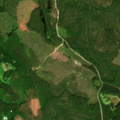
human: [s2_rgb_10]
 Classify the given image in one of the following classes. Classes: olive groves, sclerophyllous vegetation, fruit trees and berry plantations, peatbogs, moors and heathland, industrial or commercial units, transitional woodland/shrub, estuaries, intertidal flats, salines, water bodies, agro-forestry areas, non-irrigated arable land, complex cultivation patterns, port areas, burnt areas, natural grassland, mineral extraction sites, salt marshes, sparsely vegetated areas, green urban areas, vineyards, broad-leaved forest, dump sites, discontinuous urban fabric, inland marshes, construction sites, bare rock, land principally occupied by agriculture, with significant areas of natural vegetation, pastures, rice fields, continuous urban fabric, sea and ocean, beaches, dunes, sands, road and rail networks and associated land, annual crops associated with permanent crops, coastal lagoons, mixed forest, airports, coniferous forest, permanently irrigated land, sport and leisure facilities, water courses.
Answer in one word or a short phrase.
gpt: land principally occupied by agriculture, with significant areas of natural vegetation, coniferous forest, mixed forest, transitional woodland/shrub